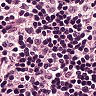
Metastatic tissue present: no